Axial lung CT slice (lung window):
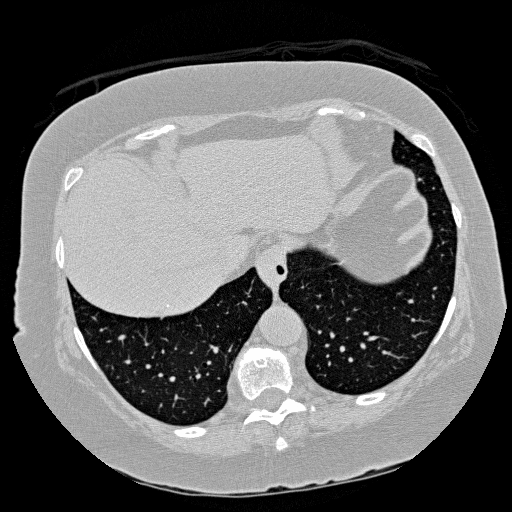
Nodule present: no